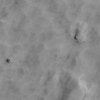
Atmospheric dust classification: not_dusty